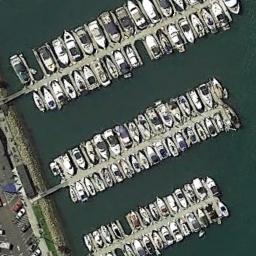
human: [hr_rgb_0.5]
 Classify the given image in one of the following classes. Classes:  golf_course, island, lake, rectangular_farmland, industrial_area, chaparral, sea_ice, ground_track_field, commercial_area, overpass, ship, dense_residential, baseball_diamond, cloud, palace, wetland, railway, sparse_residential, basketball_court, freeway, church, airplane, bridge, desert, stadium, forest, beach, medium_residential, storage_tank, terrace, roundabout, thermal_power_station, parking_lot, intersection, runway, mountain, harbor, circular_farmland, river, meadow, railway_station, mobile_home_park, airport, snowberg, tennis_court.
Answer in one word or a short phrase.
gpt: harbor